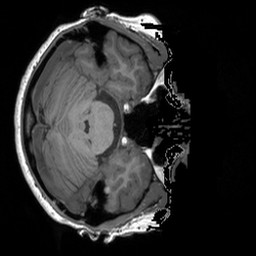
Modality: T1w
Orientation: axial
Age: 19
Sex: female
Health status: healthy
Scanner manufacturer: siemens
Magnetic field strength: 3 T
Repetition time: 1.9 s
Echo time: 0.00252 s